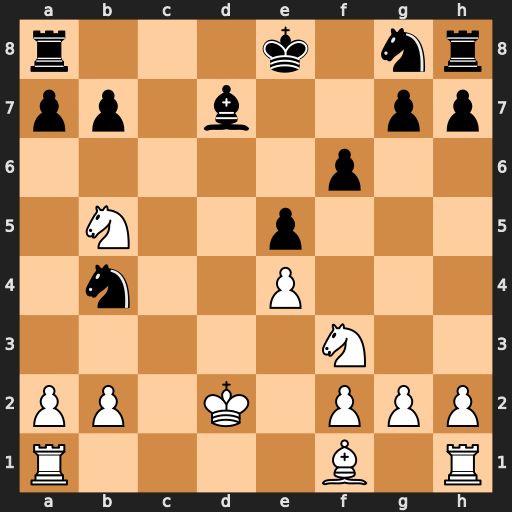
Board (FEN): r3k1nr/pp1b2pp/5p2/1N2p3/1n2P3/5N2/PP1K1PPP/R4B1R
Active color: w
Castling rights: kq
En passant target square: -
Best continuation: Nc7+ Kd8 Nxa8